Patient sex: F
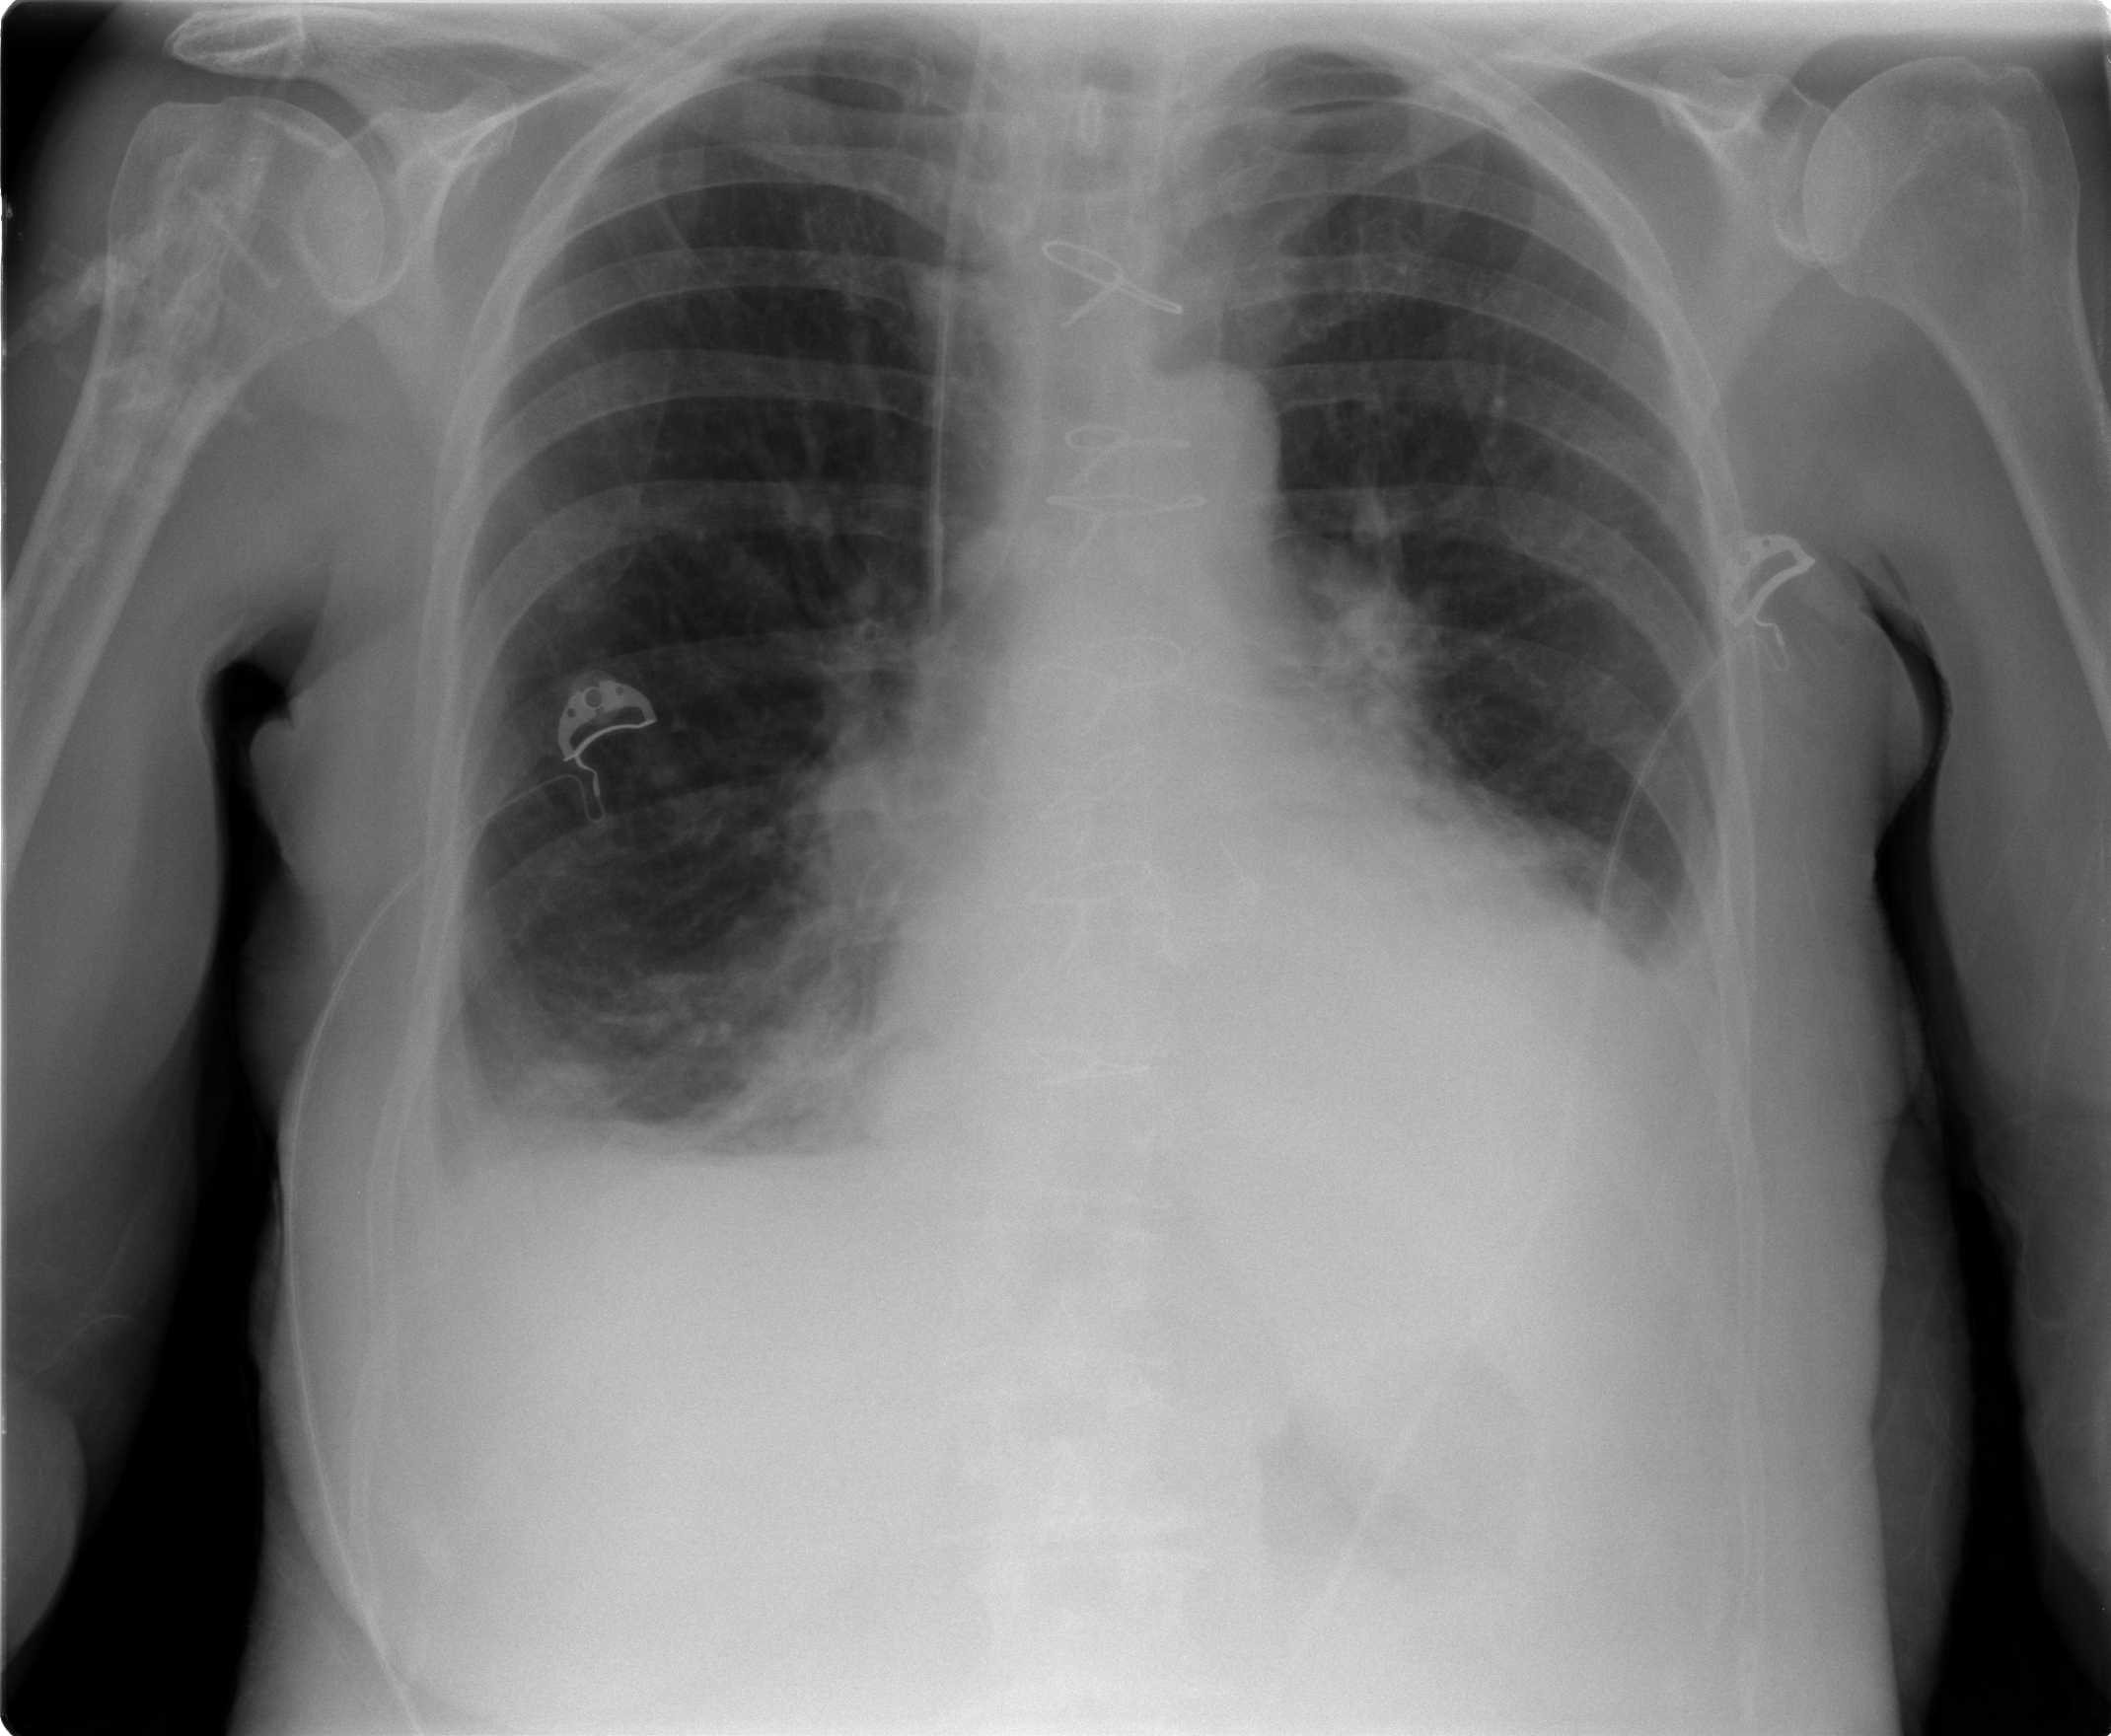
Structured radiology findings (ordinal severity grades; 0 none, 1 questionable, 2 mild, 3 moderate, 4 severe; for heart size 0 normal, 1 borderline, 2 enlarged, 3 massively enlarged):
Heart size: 0
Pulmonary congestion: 1
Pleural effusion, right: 1
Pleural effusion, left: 2
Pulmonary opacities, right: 0
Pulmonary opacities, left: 0
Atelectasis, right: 2
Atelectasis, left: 2